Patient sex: F
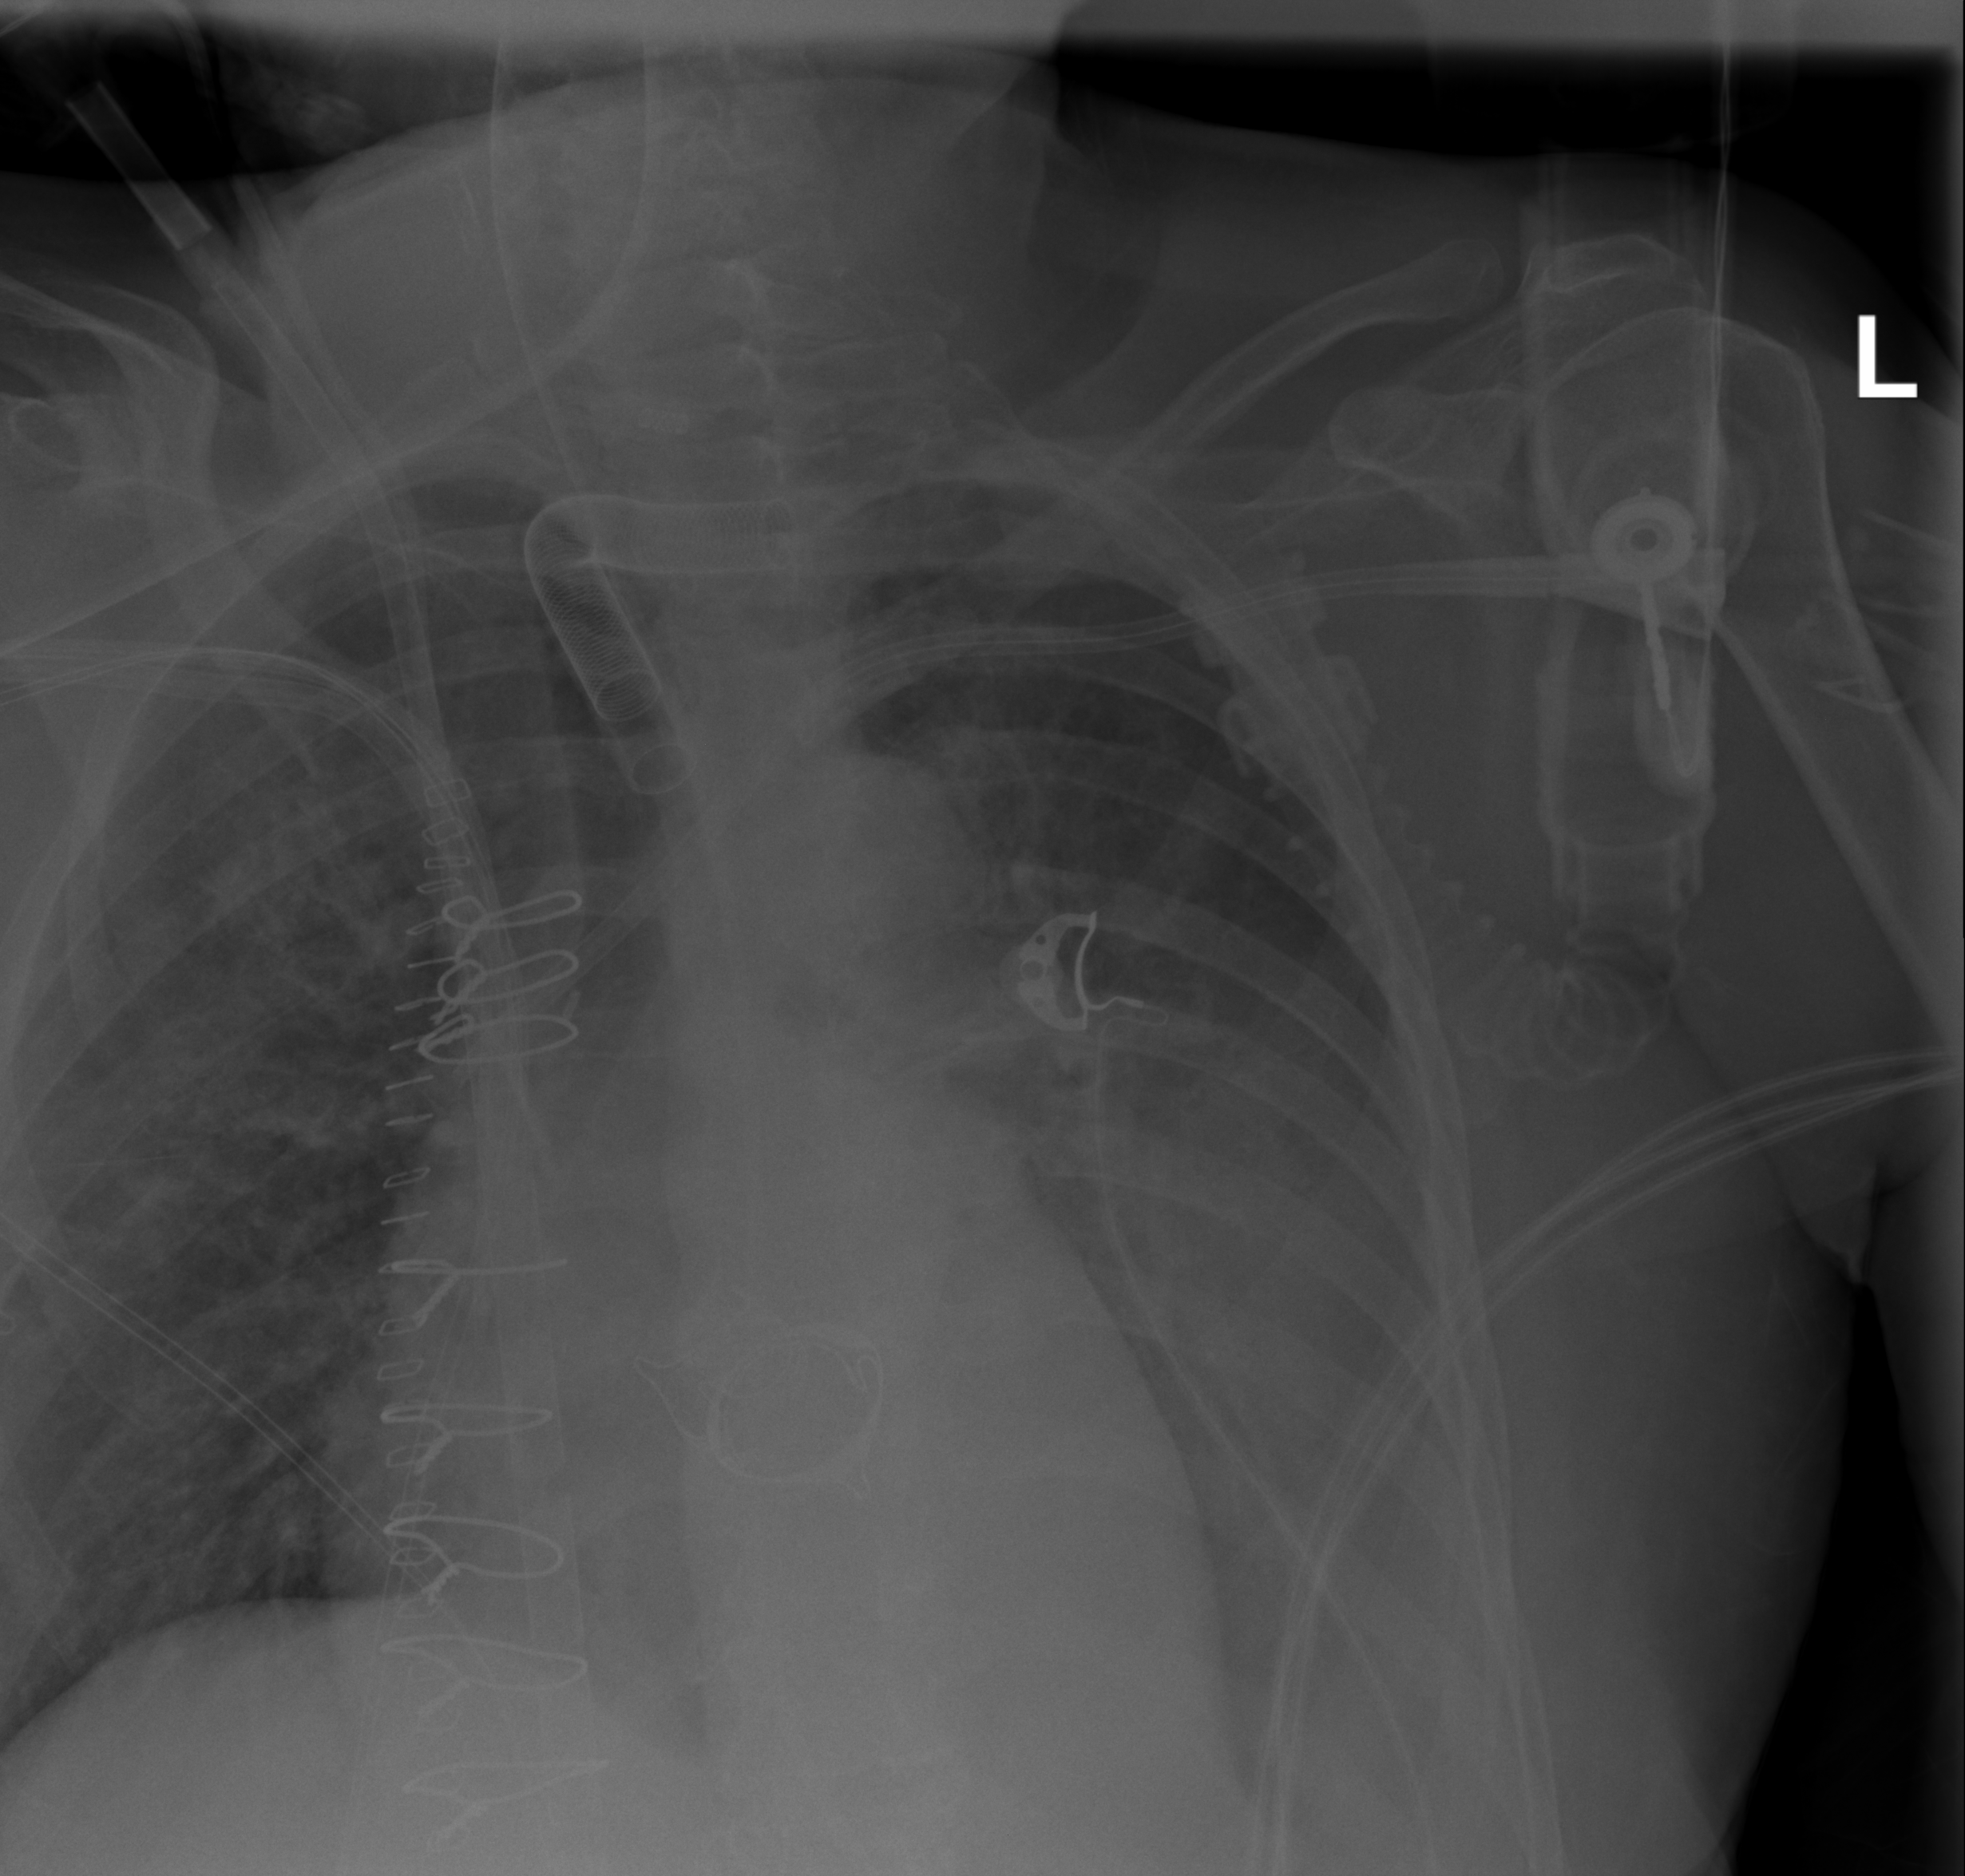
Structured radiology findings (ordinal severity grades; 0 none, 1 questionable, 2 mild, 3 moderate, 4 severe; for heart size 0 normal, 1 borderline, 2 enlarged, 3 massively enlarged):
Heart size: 2
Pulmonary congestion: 3
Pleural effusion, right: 0
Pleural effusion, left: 3
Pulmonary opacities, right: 2
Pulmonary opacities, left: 2
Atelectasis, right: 2
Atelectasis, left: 2